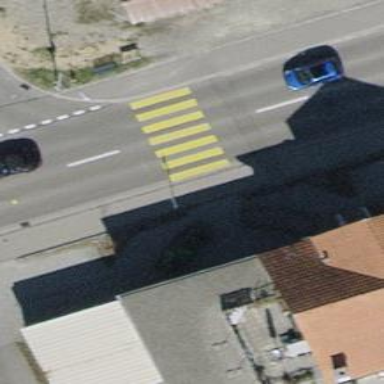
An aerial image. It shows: Uncontrolled zebra crossing on the road.